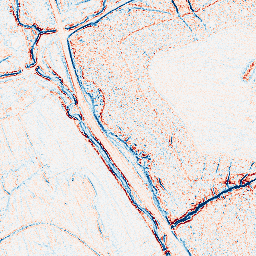
Category: edge_preserving
Decomposition family: bilateral
Decomposition parameters: d: 5
sigma_color: 75
sigma_space: 50
Upsampling method: lanczos
Upsampling parameters: scale: 2
Upsampling scale: 2